Field crop: maize
Growth stage: 1
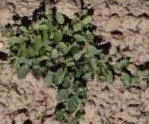
Species: convolvulus